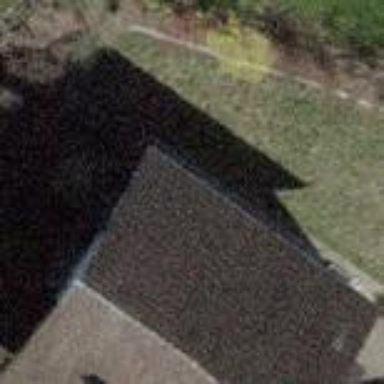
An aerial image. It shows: Building with tile roof.